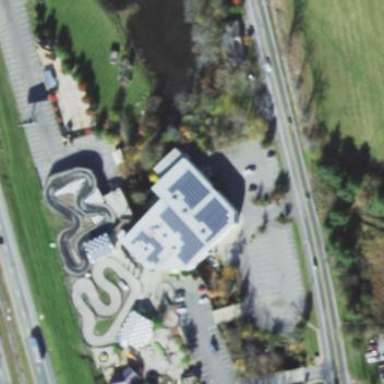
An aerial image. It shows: Amusement arcade building.